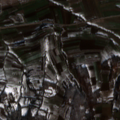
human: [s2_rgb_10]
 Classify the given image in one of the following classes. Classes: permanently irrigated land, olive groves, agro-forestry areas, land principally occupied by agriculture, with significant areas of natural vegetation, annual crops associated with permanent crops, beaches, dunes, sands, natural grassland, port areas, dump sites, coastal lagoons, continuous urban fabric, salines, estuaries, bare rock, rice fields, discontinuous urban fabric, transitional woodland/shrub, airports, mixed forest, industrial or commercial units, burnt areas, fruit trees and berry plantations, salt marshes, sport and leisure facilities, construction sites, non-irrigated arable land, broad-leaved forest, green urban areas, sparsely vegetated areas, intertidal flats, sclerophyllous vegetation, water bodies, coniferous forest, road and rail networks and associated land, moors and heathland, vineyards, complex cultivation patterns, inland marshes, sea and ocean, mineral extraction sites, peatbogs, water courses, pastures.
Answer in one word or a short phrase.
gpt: non-irrigated arable land, land principally occupied by agriculture, with significant areas of natural vegetation, broad-leaved forest